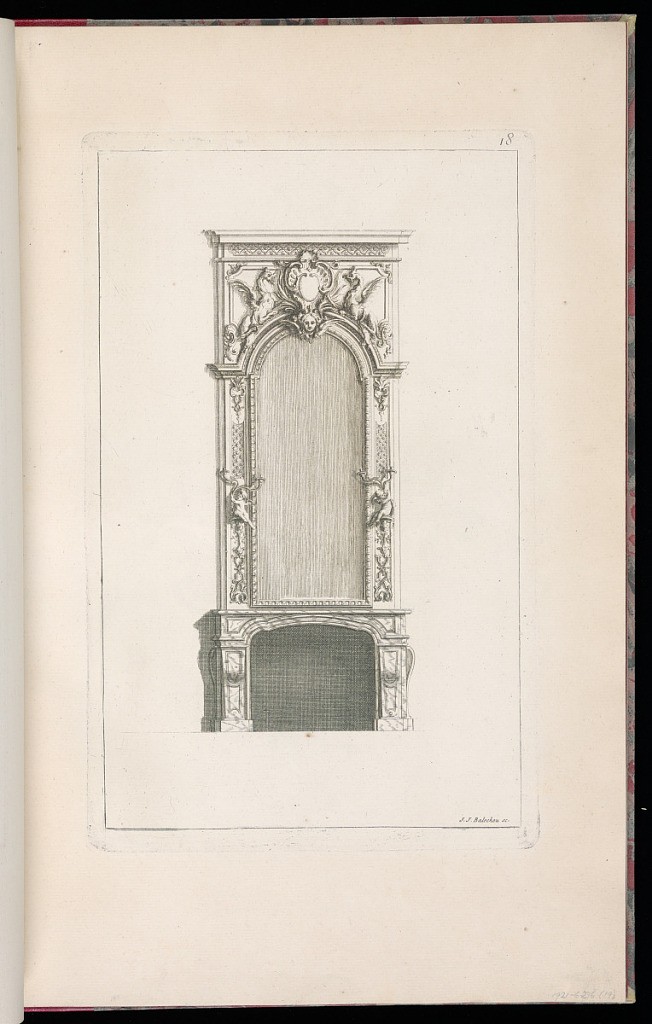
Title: Design for a Mantlepiece and Overmantle
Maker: Thomas Lainé, French, 1682 – 1739
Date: late 18th century
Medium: Etching on laid paper
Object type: Print
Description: A printed sheet from a series of thirty designs for moldings, carved frames, doors, chimneys, and liturgical objects. A design for a mantlepiece and overmantel. A curved marble mantlepiece with an overmantel mirror framed by two long vertical panels, carved with floral fretwork, acanthus leaves, fleurons, C-scrolls and margent ornament, with two wall mounted candelabra, supported by winged putti in the middle of the side panels. Above the semi-circular top of the mirror is a carved panel featuring carved molding, a cartouche, framed with shell ornamented with gadroons, acanthus leaves, fleurons and dragons on either side, with a frieze of floral fretwork above. The plate is signed and numbered.